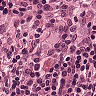
Metastatic tissue present: yes